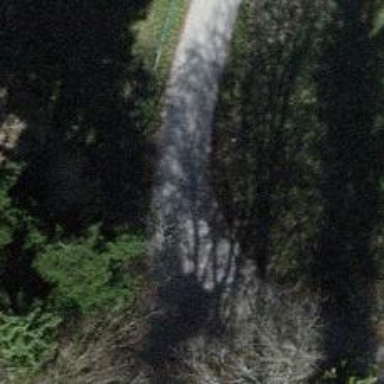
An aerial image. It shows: Well-maintained track road of grade 1.